Question: I have an app installed on Android Wear Emulator that I can directly run from Start->MyApp. However when I want to start it with voice command i.e. Start MyApp, it keeps waiting for something but does not complete. What could be reason for this?

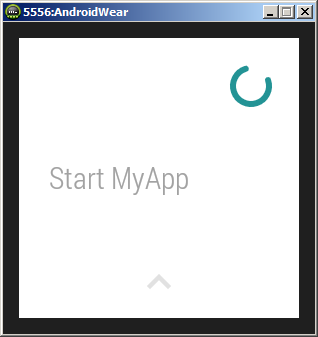
Answer: There is a limitation of the current emulator that it does not support voice actions via the keyboard, even though the text appears on the display. You will need to start the application by clicking on the display, then the red G, and then going to the start menu and picking the app from there. You can also quickly start the application using something like this from your development machine:
'''
adb shell am start -n com.example.android.test/.TestActivity
'''